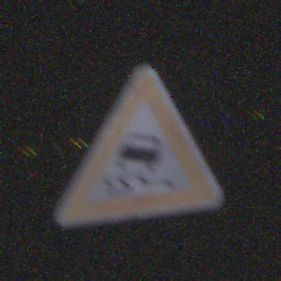
Verkehrszeichen: SchleuderOderRutschgefahr
Umgebung: Outdoor, Suburban
Tageszeit: MorningAfternoon
Wetter: Clear
Licht: Natural
Jahreszeit: NotSpecified
Kontrast: HighContrast